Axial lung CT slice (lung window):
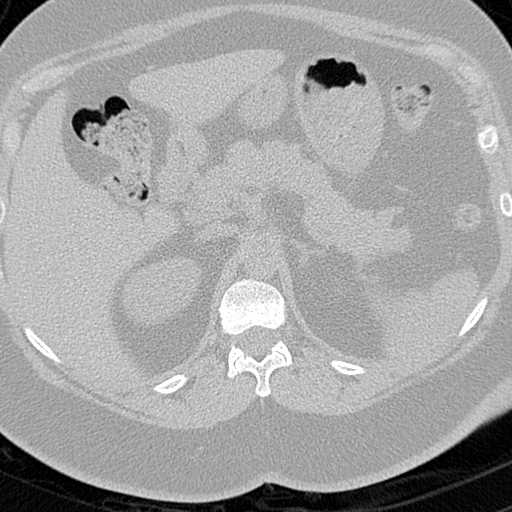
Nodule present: no